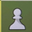
Piece: wP